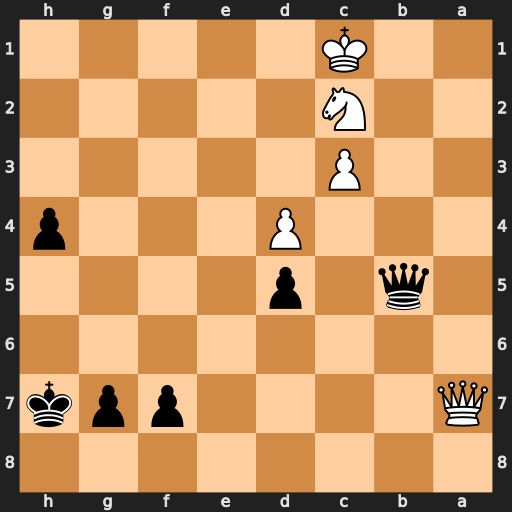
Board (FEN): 8/Q4ppk/8/1q1p4/3P3p/2P5/2N5/2K5
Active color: b
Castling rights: -
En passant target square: -
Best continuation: Qf1+ Kb2 h3